Field crop: maize
Growth stage: 2
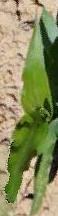
Species: maize